已知双曲线 \(\Gamma: \dfrac{x^2}{64} - \dfrac{y^2}{57} = 1\) 左右焦点分别为 \(F_1, F_2\)，点 \(P\) 为右支上一动点，圆 \(M\) 与 \(F_1P\) 的延长线、\(F_1F_2\) 的延长线和线段 \(F_2P\) 都相切，则
\[
\dfrac{\overrightarrow{PM} \cdot \overrightarrow{PF_2}}{\left|\overrightarrow{PF_2}\right|} = \underline{\hspace{5cm}}.
\]
【解答】
【答案】\(\boldsymbol{3}\)
【分析】结合双曲线的定义，再结合直线与圆相切的性质，转化求得 \(|PH| = c - a = 3\)，再根据数量积的公式，即可求解。
【详解】如图，设圆 \(M\) 与 \(F_1P\) 的延长线、\(F_1F_2\) 的延长线和线段 \(F_2P\) 分别切于点 \(G, E, H\)，连接 \(MH\)，
则 \(|PG| = |PH|\)，\(|F_2H| = |F_2E|\)，\(|F_1G| = |F_1E|\)，
\vspace{1em}

\vspace{1em}
由双曲线方程为 \(\dfrac{x^2}{64} - \dfrac{y^2}{57} = 1\)，可得 \(a = 8\)，\(b = \sqrt{57}\)，\(c = 11\)，
又 \(P\) 为右支上的一动点，所以 \(|PF_1| - |PF_2| = 2a\)，
又
\[
\begin{aligned}
|PF_1| - |PF_2| &= |F_1G| - |PG| - \left(|PH| + |F_2H|\right) \\
&= |F_1E| - 2|PH| - |F_2E| \\
&= |F_1F_2| - 2|PH| = 2a,
\end{aligned}
\]
所以 \(2c - 2|PH| = 2a\)，所以 \(|PH| = c - a = 3\)，
由题意可知 \(MH \perp PF_2\)，
又
\[
\overrightarrow{PM} \cdot \overrightarrow{PF_2} = \left|\overrightarrow{PM}\right| \left|\overrightarrow{PF_2}\right| \cos \langle \overrightarrow{PM}, \overrightarrow{PF_2} \rangle,
\]
所以
\[
\dfrac{\overrightarrow{PM} \cdot \overrightarrow{PF_2}}{\left|\overrightarrow{PF_2}\right|} = \left|\overrightarrow{PM}\right| \cos \langle \overrightarrow{PM}, \overrightarrow{PF_2} \rangle = |PH| = 3.
\]
故答案为：\(\boldsymbol{3}\)
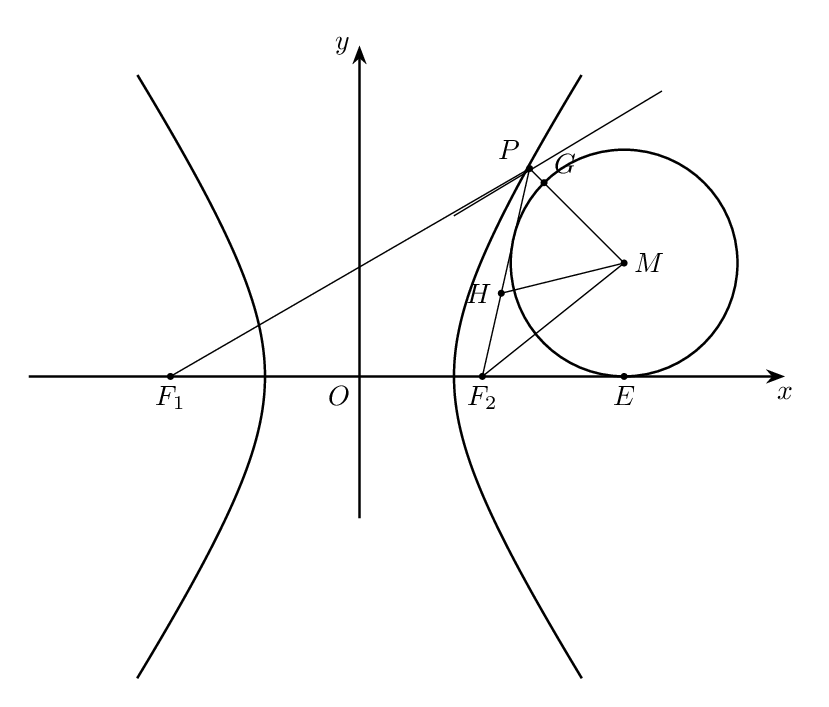